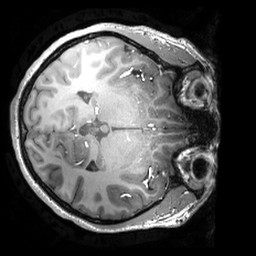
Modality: T1w
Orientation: axial
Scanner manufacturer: philips
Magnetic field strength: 7 T
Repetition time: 0.008 s
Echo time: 0.001974 s